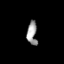
Tissue: lung
Cell type: Epithelial cells
Senescence score: 0.2168
Nuclear area (px): 233
Mean DAPI intensity: 153.219